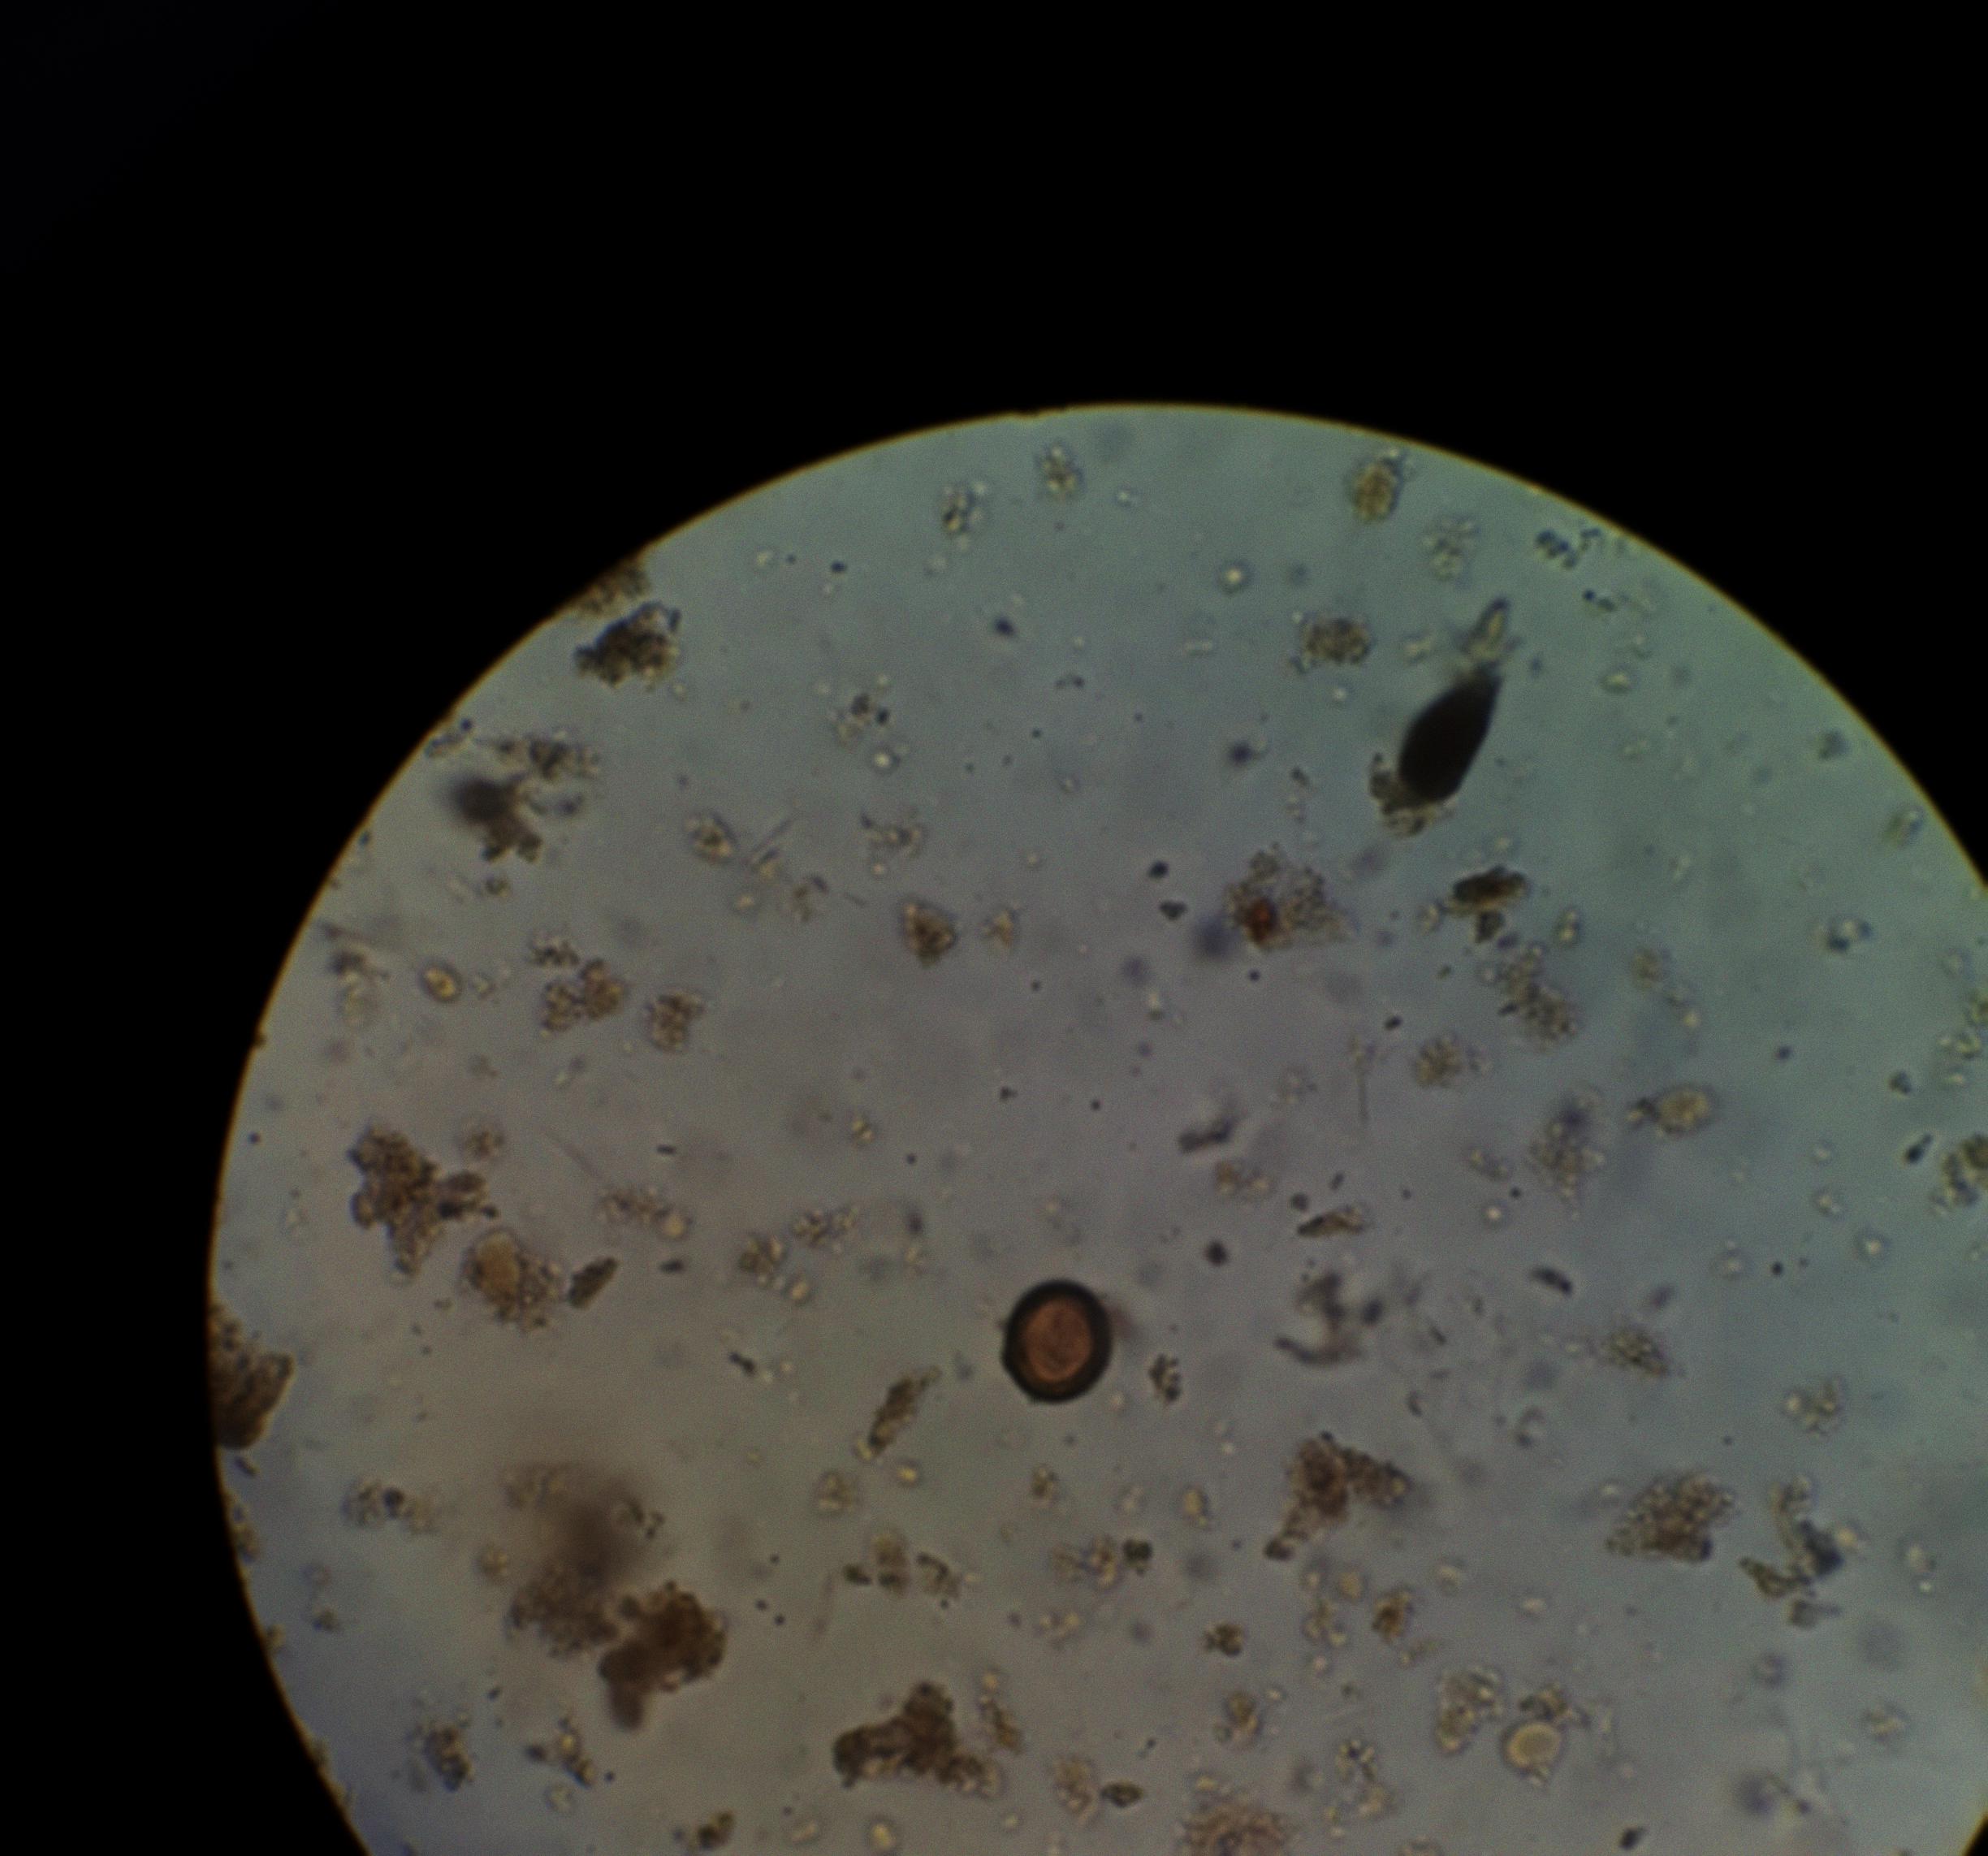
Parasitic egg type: Taenia spp. egg